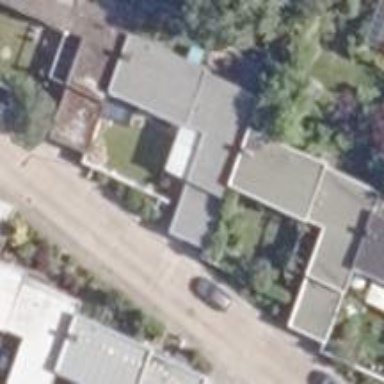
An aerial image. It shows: Flat-roofed house.